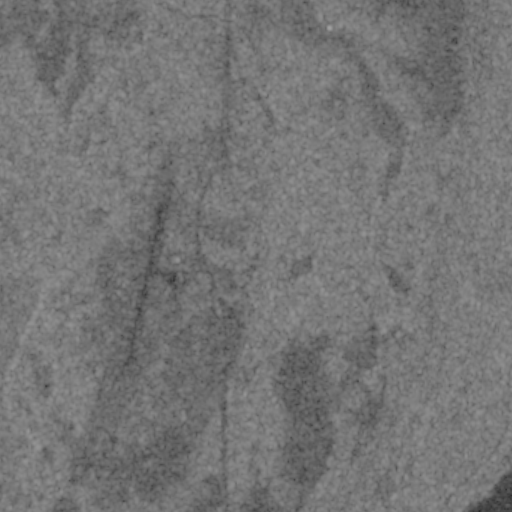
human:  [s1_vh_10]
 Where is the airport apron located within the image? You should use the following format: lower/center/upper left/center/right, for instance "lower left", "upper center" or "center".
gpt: The airport apron is located in the center left of the image.
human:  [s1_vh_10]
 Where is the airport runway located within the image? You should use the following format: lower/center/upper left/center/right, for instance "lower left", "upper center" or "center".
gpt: The airport runway is located in the lower left of the image.
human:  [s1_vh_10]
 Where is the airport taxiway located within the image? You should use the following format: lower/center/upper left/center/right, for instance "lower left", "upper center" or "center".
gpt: The airport taxiway is located in the center left of the image.
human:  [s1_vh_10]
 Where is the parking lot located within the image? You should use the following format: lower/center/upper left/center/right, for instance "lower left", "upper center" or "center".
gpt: The parking lot is located in the center of the image.
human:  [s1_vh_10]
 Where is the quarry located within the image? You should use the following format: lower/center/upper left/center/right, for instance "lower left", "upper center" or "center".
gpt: The quarry is located in the upper center of the image.
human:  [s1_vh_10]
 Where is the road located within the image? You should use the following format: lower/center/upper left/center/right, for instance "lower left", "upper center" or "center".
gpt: There is no road in the image.

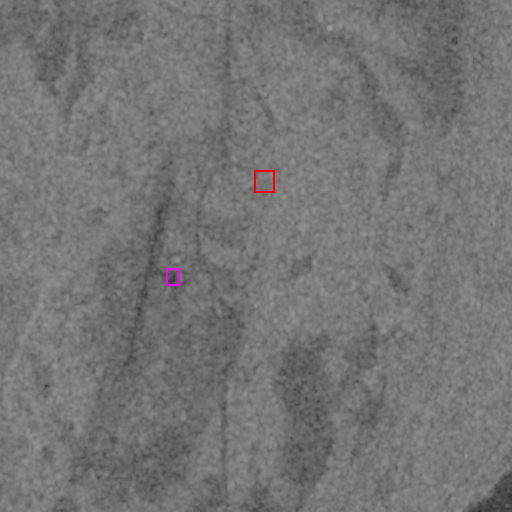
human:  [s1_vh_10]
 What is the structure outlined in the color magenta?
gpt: The structure outlined in magenta is an airport apron.
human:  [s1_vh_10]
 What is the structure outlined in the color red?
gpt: The structure outlined in red is a quarry.
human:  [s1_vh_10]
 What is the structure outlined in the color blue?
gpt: There is no blue outline.